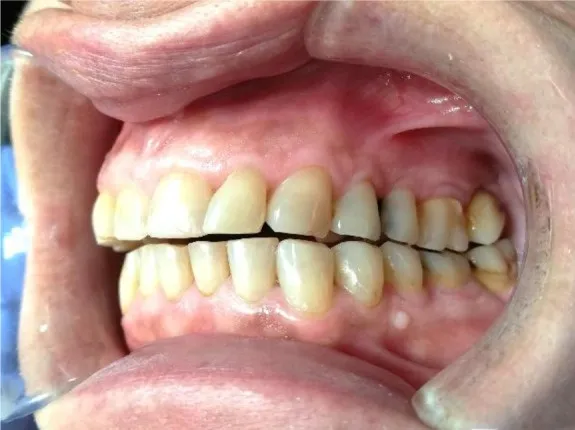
Initial presentation showing abraded teeth surfaces.
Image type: medical_photograph (other_medical_photograph)